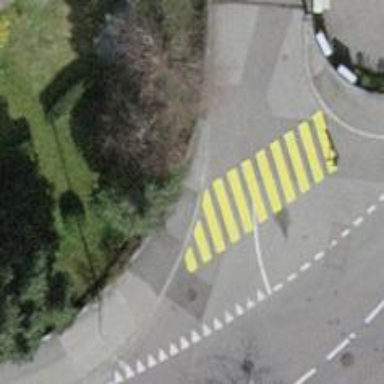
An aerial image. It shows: Marked crossing with zebra markings.